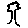
Label: tree